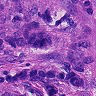
Metastatic tissue present: yes